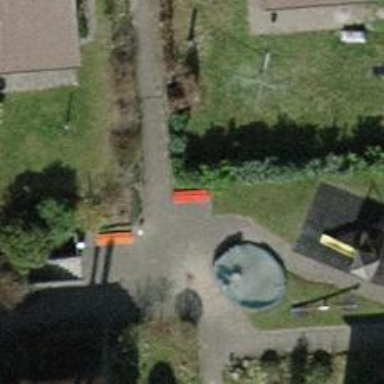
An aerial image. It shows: Red bench.